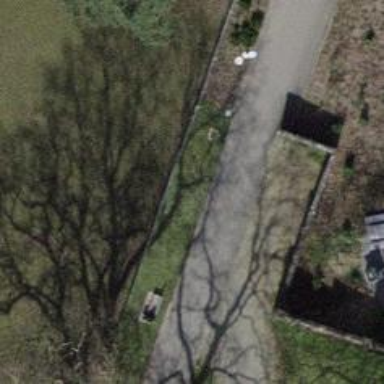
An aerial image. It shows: Bench.